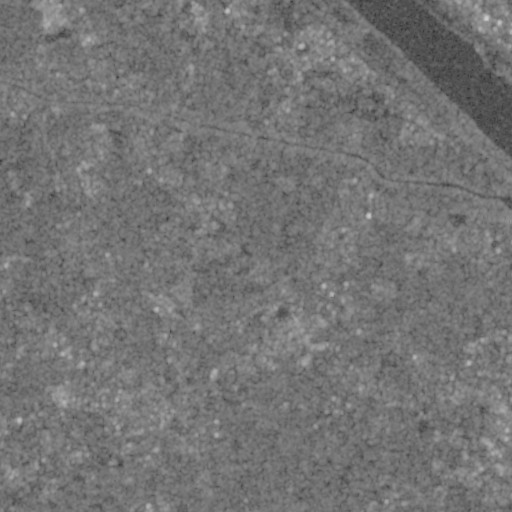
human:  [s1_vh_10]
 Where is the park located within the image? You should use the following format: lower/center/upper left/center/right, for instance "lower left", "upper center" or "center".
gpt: The park is located in the upper right of the image.
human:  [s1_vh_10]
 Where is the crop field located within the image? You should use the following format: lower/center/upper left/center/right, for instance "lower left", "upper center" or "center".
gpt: There is no crop field in the image.

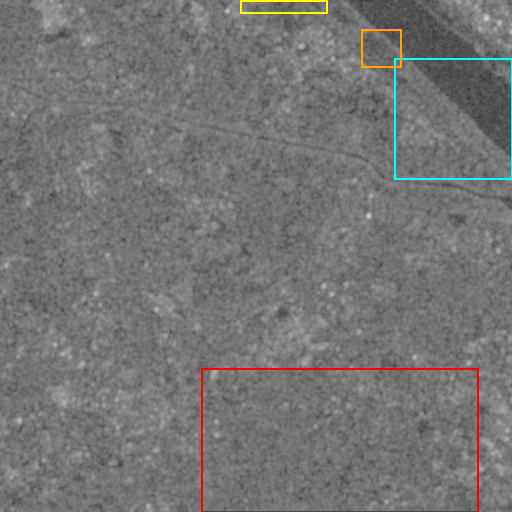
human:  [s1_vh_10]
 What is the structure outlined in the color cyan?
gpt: The structure outlined in cyan is an airstrip.
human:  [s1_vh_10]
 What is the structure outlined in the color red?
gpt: The structure outlined in red is a crop field.
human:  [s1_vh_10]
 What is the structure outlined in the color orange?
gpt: The structure outlined in orange is a park.
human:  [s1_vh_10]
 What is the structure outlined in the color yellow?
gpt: The structure outlined in yellow is a parking lot.
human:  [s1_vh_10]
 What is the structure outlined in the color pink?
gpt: There is no pink outline.